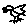
Label: bird